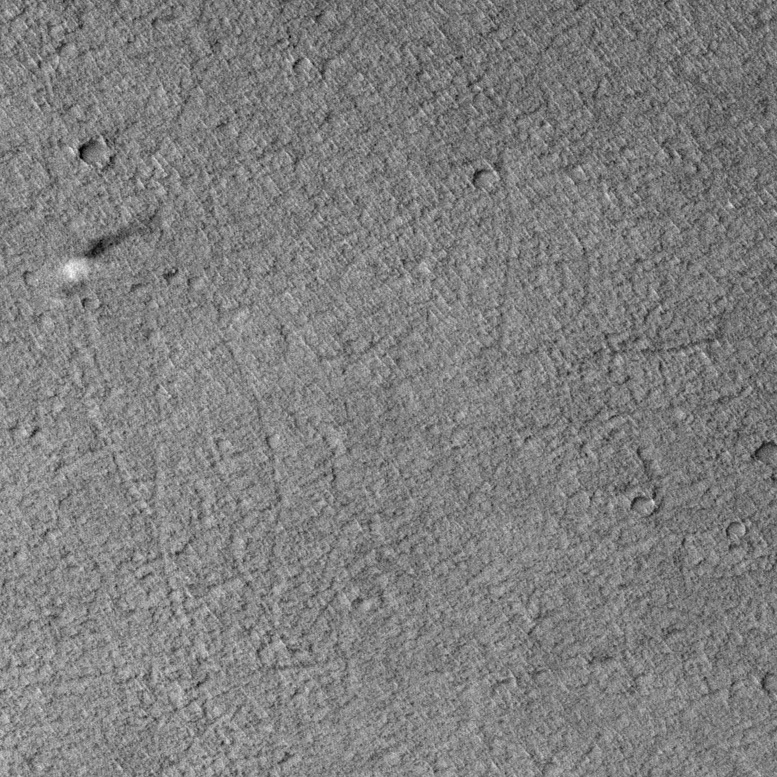
Label: dustdevil